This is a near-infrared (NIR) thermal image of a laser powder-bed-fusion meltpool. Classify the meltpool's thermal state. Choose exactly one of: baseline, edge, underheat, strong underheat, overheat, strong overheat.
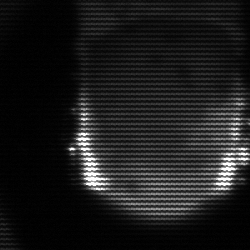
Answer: baseline